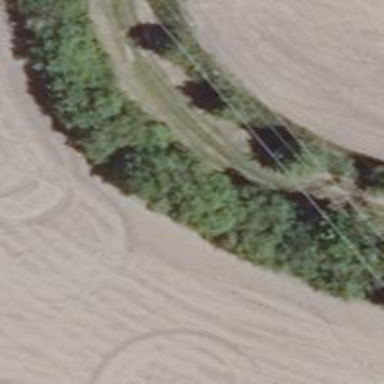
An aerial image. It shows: Row of deciduous broadleaved trees.